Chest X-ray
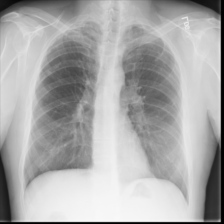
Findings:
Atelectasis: negative
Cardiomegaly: negative
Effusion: negative
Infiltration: negative
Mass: negative
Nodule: negative
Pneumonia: negative
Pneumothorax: negative
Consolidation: negative
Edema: negative
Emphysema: negative
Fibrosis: negative
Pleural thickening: negative
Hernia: negative